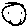
Label: smiley face